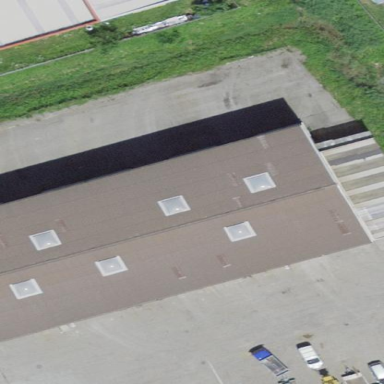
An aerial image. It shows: Industrial building.